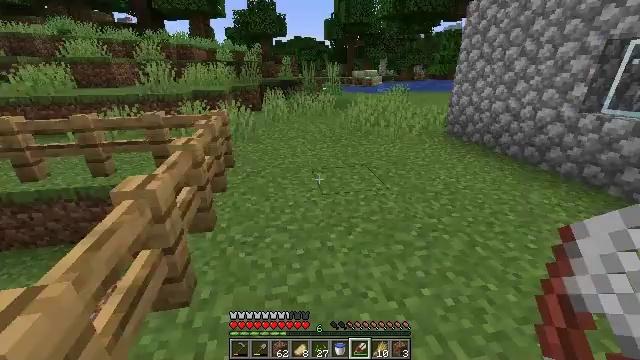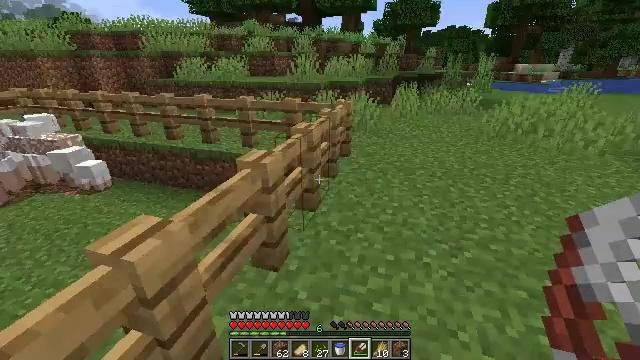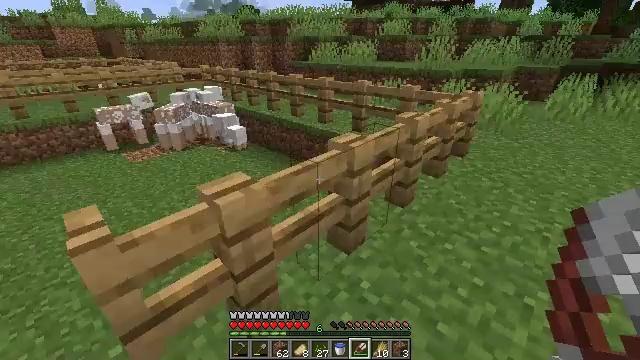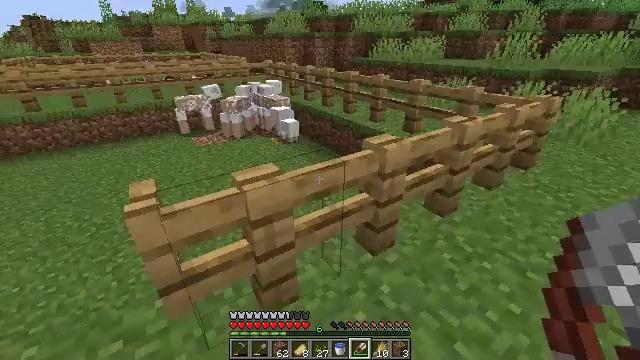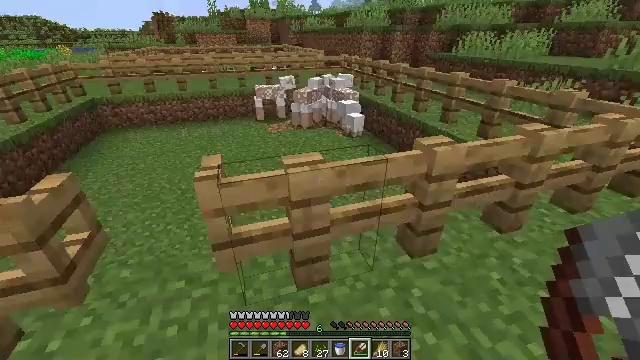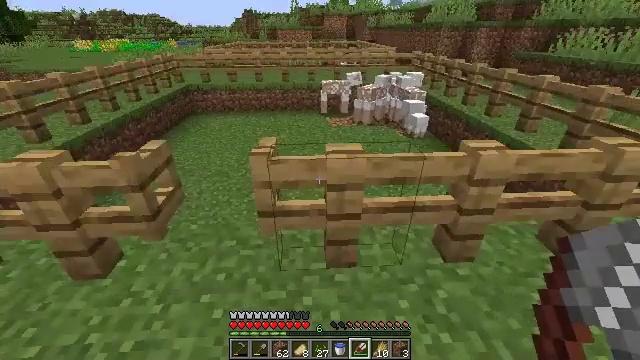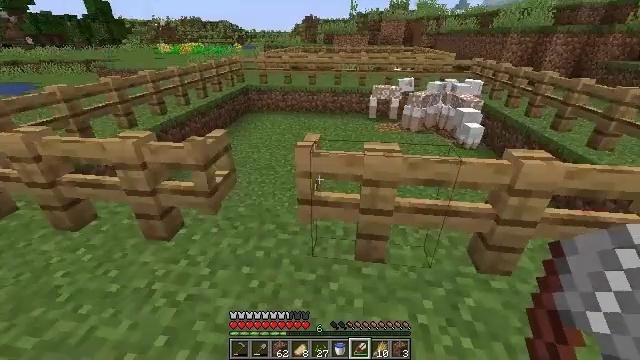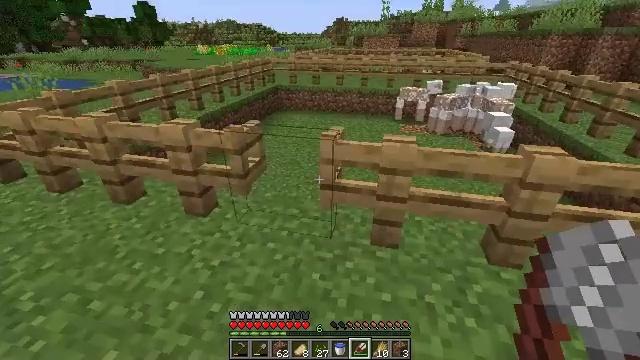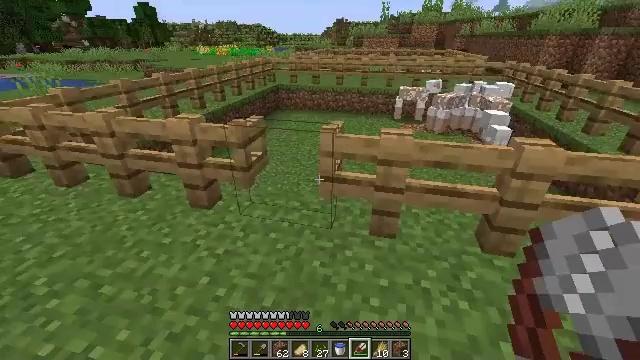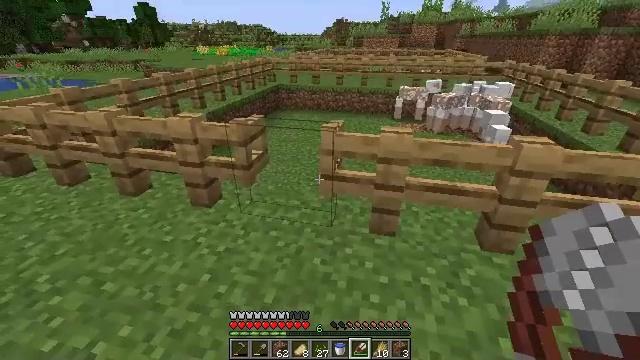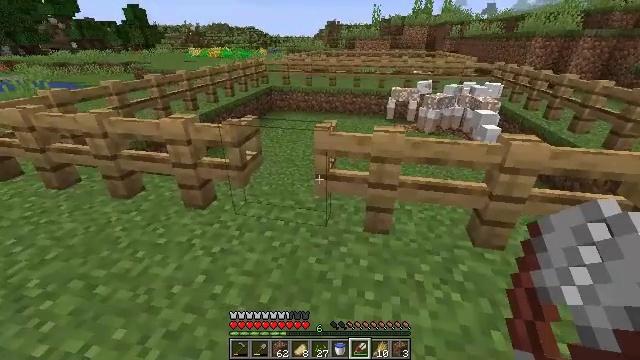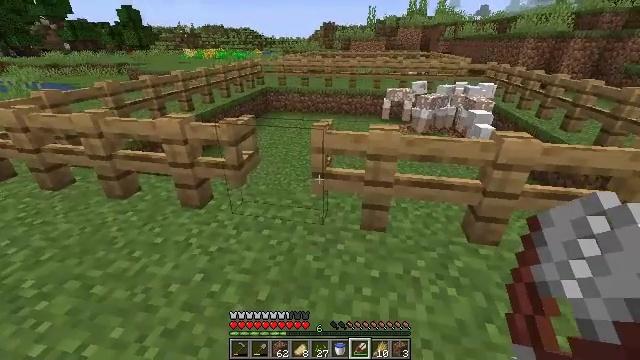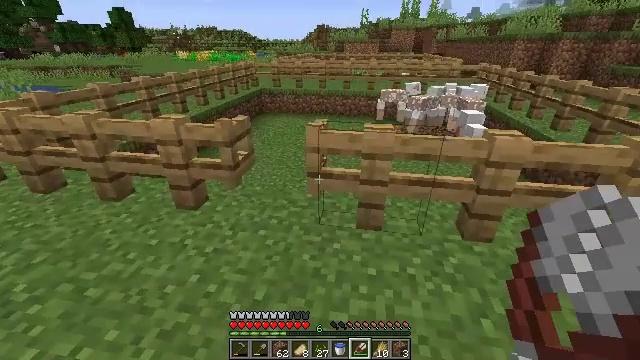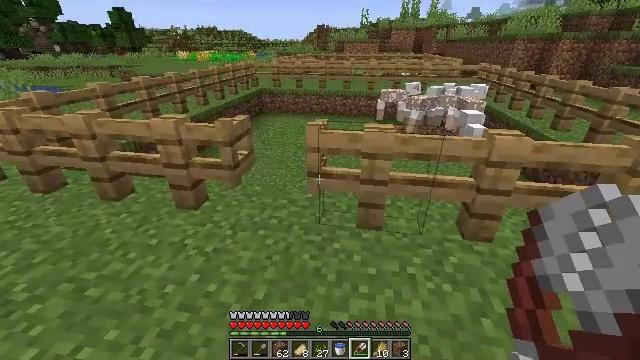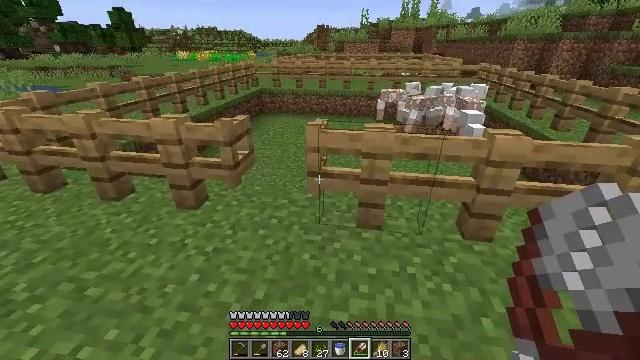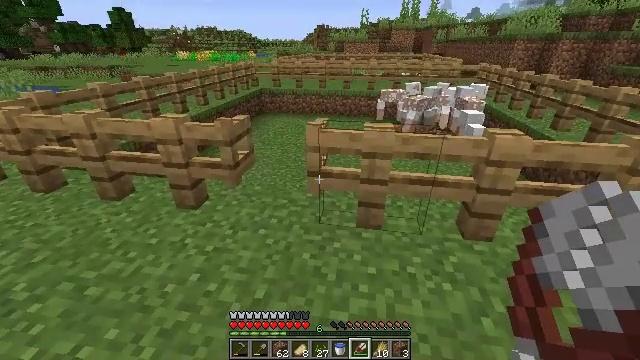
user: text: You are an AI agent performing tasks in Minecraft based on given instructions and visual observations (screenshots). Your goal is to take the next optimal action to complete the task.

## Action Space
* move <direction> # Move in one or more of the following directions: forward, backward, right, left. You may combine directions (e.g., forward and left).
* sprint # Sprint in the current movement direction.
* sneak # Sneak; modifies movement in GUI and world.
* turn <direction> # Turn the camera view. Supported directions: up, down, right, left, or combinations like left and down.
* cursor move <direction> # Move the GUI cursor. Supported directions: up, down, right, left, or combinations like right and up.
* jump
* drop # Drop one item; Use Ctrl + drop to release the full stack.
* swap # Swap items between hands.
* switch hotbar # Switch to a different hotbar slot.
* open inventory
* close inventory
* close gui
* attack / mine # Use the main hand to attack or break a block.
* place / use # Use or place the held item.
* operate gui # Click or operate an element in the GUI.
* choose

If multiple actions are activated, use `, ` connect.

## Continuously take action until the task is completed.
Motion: motion action
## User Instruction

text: Clear the ground by mining grass.
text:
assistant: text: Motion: move right, turn left and down
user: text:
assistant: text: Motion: move right, turn left and down
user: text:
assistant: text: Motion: move back and move right, turn left
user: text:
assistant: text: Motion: move back and move right, turn left and down
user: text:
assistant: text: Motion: move back, turn left
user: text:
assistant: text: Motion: move back, turn left
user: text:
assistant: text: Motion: turn left
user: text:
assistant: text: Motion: no_op
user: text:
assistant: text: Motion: no_op
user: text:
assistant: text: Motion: turn right
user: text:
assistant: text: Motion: no_op
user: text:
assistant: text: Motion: turn right
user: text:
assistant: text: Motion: no_op
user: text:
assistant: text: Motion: use / place
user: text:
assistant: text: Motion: use / place
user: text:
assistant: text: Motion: use / place
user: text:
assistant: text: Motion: use / place
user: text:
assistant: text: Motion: no_op
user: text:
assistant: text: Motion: no_op
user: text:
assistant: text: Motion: no_op
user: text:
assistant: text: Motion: no_op
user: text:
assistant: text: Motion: no_op
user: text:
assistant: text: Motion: no_op
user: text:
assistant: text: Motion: move forward
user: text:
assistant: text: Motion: move forward
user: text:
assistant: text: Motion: move forward, use / place
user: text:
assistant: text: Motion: move forward, use / place
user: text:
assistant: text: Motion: use / place
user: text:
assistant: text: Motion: use / place
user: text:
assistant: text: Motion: no_op